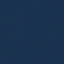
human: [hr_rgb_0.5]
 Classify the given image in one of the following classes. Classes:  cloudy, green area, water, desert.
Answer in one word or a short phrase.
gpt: water